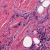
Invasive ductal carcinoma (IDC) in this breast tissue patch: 1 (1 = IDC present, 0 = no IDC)